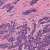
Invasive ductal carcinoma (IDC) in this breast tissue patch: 1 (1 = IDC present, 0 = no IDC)